Question: Hello I am developing an app using and . I have created an initial navigation drawer with actionBar Sherlock just like this:

Everything seems okay But I want to change default blue color of highlighted list-item with my custom color. I tried <URL> but it is not working. What I need to do to achieve custom highlight color?
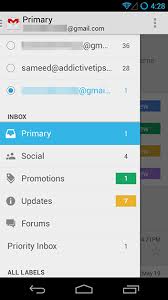
Answer: Hello I have solved it for android OS version 11 and higher by applying style:
'''
<style name="AppBaseTheme" parent="Theme.Sherlock.Light.DarkActionBar">
<!-- API 14 theme customizations can go here. -->
</style>
<!-- Application theme. -->
<style name="AppTheme" parent="AppBaseTheme">
<item name="android:activatedBackgroundIndicator">@drawable/activated_background</item>
</style>
'''
activated_background in the drawable folder:
'''
<selector xmlns:android="http://schemas.android.com/apk/res/android">
<item android:state_activated="true" android:drawable="@color/uva_color" />
<item android:state_selected="true" android:drawable="@color/uva_color" />
<item android:state_pressed="true" android:drawable="@color/uva_color" />
<item android:drawable="@color/default_color" />
</selector>
'''
Color values in the values folder:
'''
<?xml version="1.0" encoding="utf-8"?>
<resources>
<color name="uva_color">#c31756</color>
<color name="default_color">#111</color>
</resources>
'''
And set choicemode in the listview:
'''
android:choiceMode="singleChoice"
'''
And at last, send 'getBaseContext()' to arrayApdater/your customAdapter as parameter instead of 'getApplicationContext()'.
'''
mMenuAdapter = new MenuListAdapter(this.getBaseContext(), title, icon);
'''
Also <URL> would help you.
Comment below if you face problem anywhere. I am ready to answer anytime, I don't want to let anyone getting trouble with this like me. Cheers!